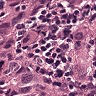
Metastatic tissue present: yes